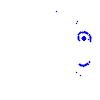
Particle: electron